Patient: sex M, age 78
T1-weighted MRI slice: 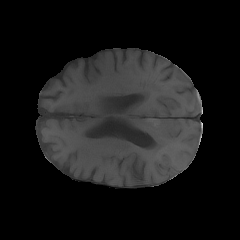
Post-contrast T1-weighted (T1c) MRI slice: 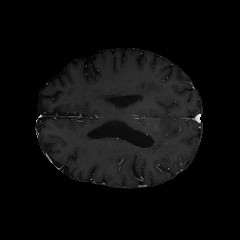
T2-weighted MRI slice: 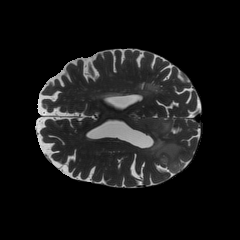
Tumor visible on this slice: yes
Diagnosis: Glioblastoma, IDH-wildtype
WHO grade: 4